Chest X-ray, AP view. Patient: 67 years old, sex F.
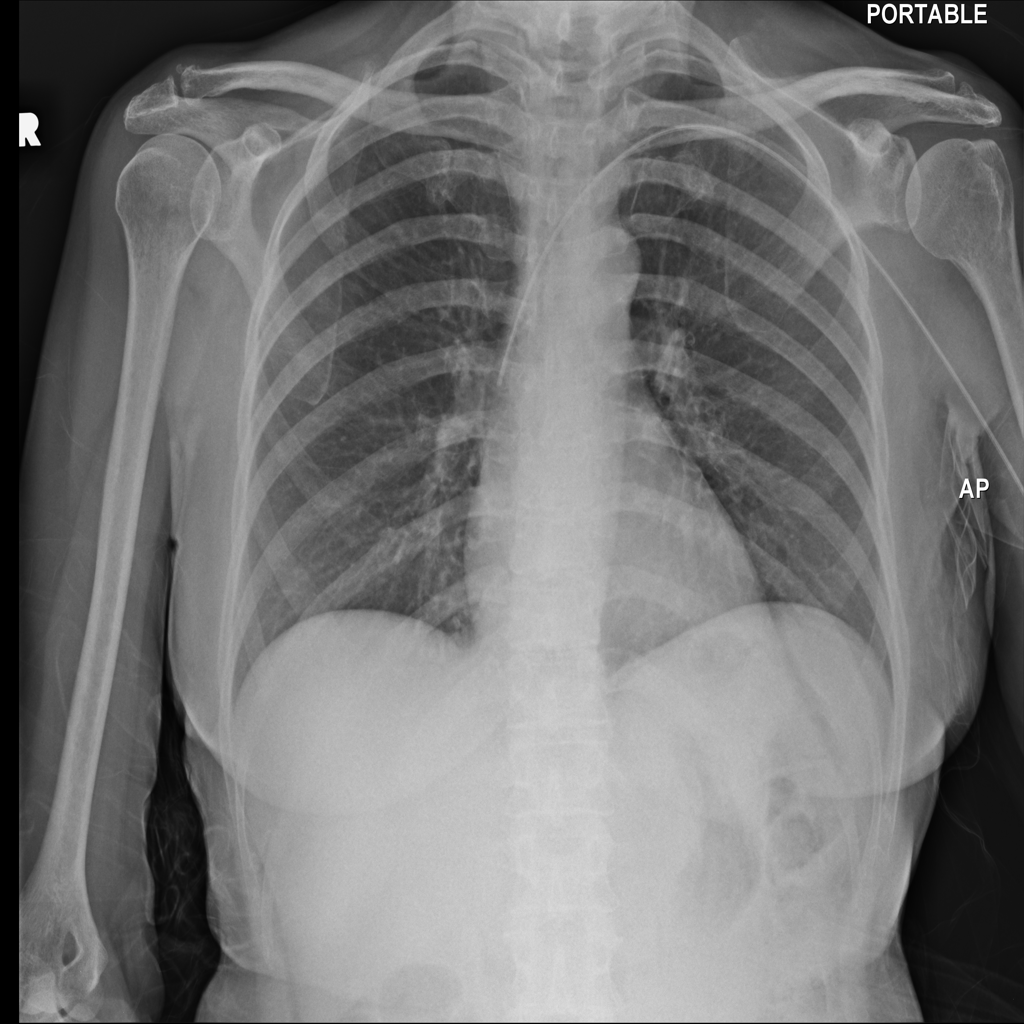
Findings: No Finding